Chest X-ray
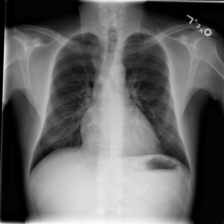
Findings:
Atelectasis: negative
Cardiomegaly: negative
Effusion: negative
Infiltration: negative
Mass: negative
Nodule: negative
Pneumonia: negative
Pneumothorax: negative
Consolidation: negative
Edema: negative
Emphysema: negative
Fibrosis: negative
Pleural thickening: negative
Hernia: negative